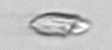
Label: Katodinium_or_Torodinium